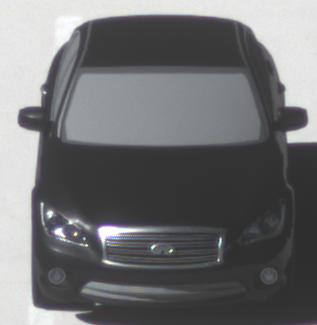
Make: Infiniti
Model: M 37
Detailed model: M (Y51)
Model produced from: 2010/10
Model produced until: 2013/11
Doors: 4
Color: black
Road condition: dry road
Daytime: morning or afternoon
Contrast: high contrast